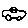
Label: car